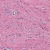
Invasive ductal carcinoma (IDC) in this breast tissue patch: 0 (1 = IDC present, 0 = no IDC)